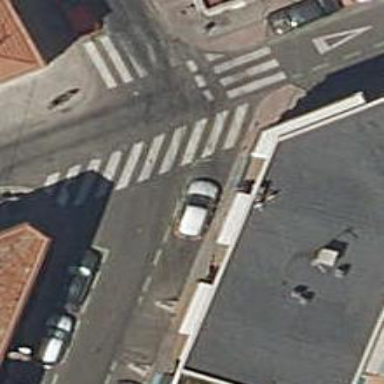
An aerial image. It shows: Marked road crossing.